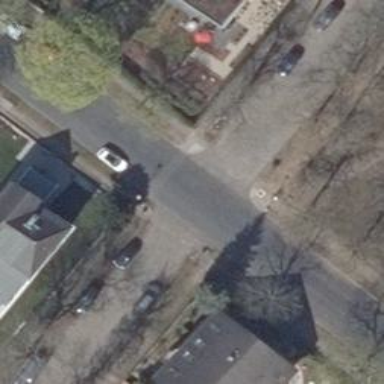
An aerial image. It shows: Residential road.